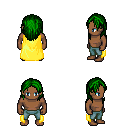
a pixel art fantasy rpg character, male body template, human, dark skin, yellow cape, teal pants, green long hairstyle, four views (front, back, left, right), 2x2 character sprite sheet, small pixel art, hard edges, no anti-aliasing